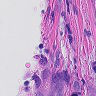
Metastatic tissue present: no